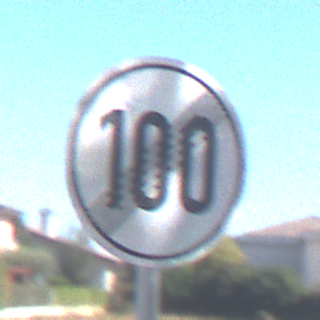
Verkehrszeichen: EndeGeschwindigkeit100
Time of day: MorningAfternoon
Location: Outdoor (Suburban)
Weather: PartlyCloudy
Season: NotSpecified
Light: Natural